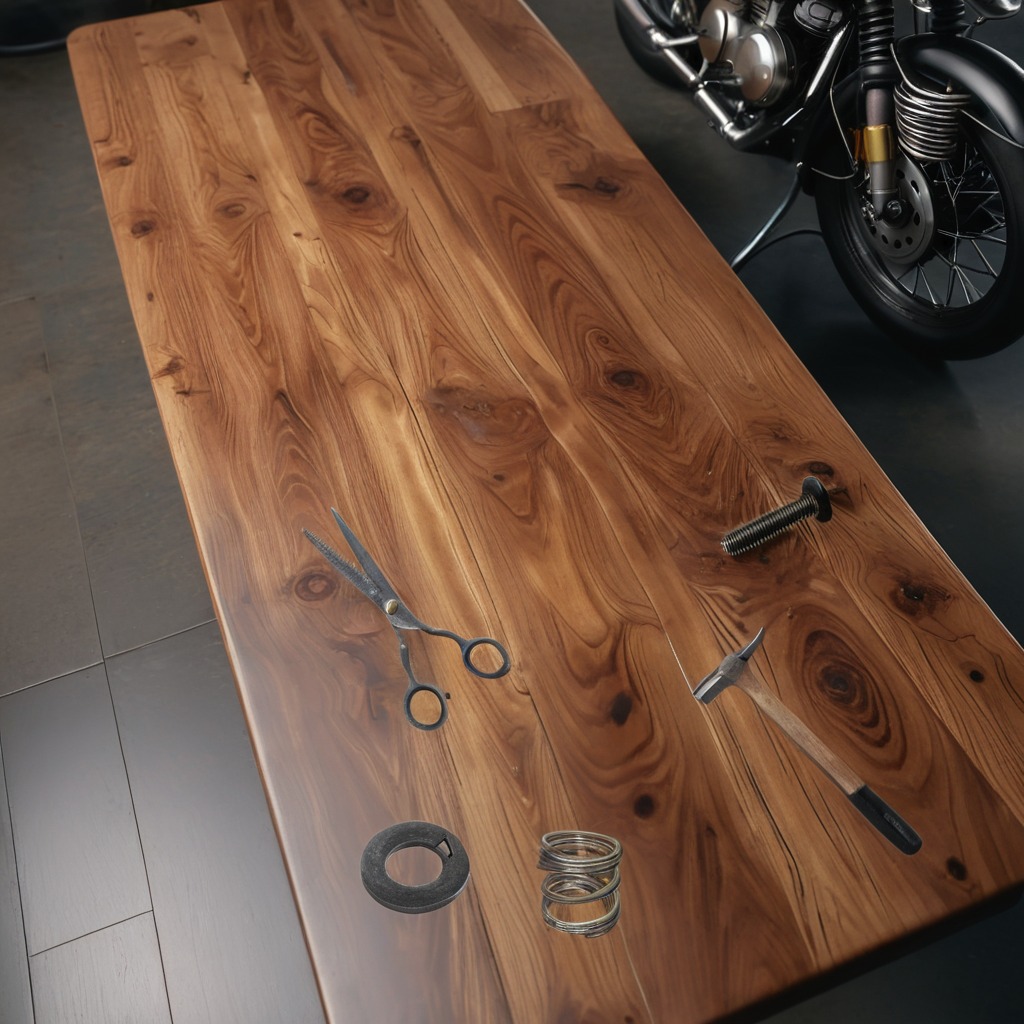
A metal washer, a metal machine screw, a hammer, a coiled metal spring, and a pair of scissors are lying on the wooden table in the garage.